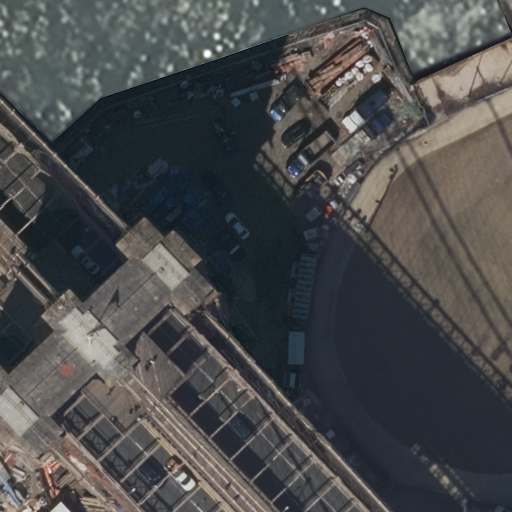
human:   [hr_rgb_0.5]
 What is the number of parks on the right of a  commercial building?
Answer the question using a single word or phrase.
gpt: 0

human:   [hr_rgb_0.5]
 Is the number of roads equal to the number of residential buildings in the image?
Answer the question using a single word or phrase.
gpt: no

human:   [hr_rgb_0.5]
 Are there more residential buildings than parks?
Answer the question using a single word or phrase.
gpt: yes

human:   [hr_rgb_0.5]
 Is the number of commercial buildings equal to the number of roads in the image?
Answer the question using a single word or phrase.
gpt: no

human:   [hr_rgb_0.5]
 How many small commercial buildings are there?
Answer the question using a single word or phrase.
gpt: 0

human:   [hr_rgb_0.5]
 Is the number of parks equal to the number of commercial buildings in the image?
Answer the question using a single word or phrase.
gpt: no

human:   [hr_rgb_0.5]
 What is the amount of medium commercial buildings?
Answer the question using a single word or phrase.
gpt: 0

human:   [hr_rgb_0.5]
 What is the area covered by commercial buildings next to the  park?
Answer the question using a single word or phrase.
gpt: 0m2

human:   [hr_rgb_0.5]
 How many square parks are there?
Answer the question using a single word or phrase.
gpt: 0

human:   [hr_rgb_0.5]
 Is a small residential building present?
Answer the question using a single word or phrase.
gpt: yes

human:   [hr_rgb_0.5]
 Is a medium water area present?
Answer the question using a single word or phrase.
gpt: no

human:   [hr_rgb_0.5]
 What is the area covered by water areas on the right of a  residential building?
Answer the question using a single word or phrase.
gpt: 0m2

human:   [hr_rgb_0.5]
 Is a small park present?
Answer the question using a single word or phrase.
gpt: no

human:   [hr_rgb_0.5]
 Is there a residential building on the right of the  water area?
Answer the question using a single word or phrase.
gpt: no

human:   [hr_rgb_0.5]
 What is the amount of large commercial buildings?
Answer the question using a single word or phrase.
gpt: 0

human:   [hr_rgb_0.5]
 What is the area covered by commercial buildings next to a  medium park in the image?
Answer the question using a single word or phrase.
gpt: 0m2

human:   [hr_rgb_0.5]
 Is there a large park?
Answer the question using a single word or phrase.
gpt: yes

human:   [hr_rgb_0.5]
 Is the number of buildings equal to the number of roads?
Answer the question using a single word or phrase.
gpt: no

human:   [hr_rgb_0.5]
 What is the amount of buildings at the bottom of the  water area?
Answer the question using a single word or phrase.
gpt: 2

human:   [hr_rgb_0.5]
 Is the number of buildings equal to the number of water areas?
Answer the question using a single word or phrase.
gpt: no

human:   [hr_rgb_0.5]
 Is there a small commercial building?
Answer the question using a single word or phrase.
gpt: no

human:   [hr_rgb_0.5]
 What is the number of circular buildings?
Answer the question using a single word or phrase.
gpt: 0

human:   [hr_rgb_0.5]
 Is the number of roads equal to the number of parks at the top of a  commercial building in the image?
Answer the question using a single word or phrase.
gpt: no

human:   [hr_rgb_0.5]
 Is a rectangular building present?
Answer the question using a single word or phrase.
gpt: yes

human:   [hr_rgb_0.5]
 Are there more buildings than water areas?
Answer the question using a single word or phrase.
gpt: yes

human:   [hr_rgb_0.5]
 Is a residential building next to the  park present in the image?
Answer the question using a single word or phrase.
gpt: yes

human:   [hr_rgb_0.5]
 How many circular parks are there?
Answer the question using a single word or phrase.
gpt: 0

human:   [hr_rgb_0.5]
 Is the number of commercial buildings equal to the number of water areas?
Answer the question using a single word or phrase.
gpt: no

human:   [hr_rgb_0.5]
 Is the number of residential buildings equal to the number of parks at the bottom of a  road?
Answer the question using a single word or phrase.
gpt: no

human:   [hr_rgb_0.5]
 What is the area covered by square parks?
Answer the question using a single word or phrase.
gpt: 0m2

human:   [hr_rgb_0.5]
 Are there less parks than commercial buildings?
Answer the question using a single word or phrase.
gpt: no

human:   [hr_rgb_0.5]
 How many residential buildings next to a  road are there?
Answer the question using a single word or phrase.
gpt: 2

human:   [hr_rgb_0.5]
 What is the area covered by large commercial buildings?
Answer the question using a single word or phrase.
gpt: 0m2

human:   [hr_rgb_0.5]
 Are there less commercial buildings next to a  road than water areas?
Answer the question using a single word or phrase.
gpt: yes

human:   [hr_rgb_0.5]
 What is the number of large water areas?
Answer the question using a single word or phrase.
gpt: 1

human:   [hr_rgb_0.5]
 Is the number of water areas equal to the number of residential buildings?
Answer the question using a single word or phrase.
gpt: no

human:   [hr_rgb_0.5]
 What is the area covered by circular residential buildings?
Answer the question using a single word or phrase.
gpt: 0m2